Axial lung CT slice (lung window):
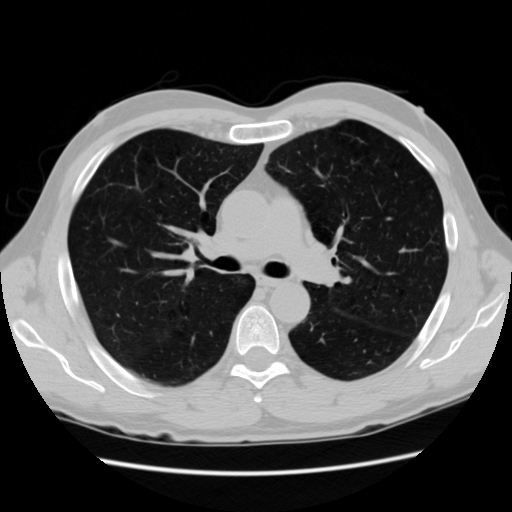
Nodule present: no